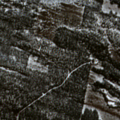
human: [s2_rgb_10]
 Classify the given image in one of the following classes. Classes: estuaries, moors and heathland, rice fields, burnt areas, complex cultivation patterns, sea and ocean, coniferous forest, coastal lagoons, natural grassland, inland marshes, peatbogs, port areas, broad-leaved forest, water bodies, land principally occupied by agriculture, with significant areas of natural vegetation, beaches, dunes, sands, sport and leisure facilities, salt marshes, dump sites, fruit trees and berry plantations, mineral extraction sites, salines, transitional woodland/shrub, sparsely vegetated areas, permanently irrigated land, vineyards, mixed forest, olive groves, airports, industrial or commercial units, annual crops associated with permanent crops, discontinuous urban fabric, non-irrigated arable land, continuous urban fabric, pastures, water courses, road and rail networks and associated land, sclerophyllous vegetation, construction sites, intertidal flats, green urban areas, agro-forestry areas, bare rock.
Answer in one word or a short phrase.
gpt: mixed forest, transitional woodland/shrub